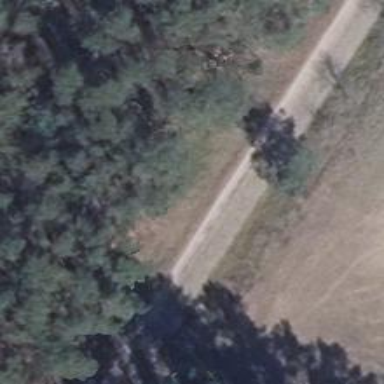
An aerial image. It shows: Unclassified road.